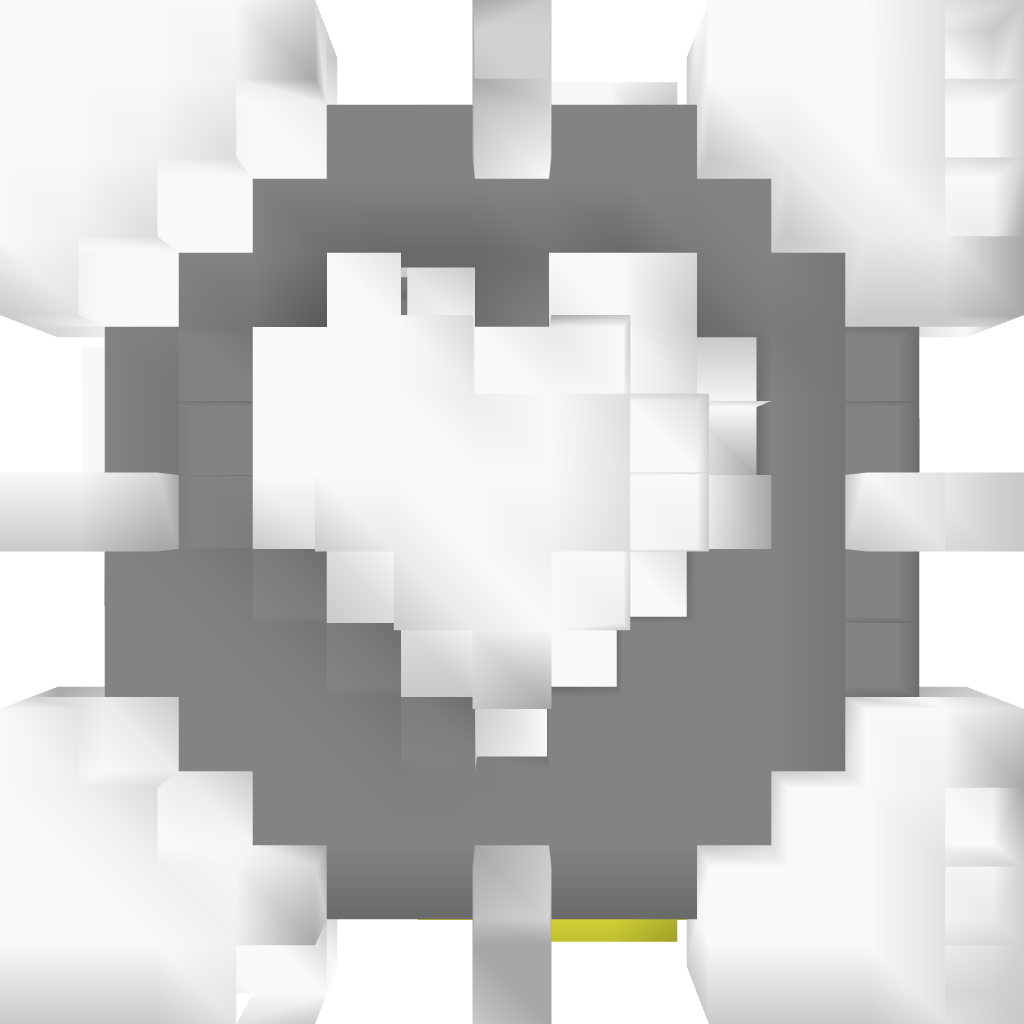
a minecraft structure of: Companion cube house bad low quality